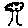
Label: tree